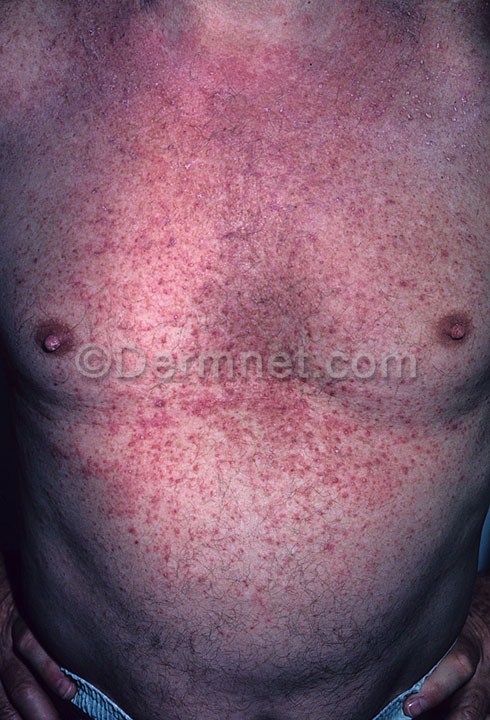
Disease: Bullous Disease Photos